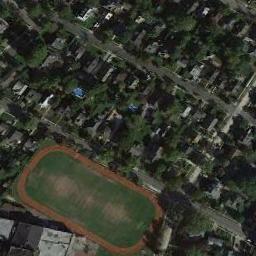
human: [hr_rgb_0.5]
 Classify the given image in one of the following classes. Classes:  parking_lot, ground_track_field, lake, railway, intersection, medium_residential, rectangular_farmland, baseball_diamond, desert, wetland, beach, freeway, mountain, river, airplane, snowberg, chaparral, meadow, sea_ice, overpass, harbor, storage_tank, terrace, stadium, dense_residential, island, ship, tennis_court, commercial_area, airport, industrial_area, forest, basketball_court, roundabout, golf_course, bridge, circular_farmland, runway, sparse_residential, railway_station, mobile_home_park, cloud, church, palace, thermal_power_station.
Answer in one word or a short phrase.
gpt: ground_track_field